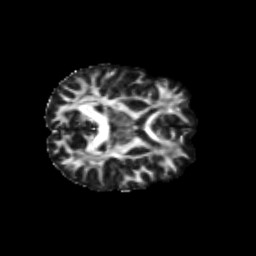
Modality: FA
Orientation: axial
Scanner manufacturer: siemens
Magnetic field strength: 3 T
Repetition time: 9.2 s
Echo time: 0.084 s